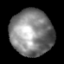
Tissue: lung
Cell type: Fibroblasts
Senescence score: 0.5871
Nuclear area (px): 1921
Mean DAPI intensity: 130.418